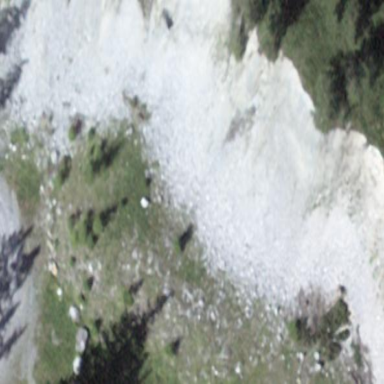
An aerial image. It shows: Natural scree.